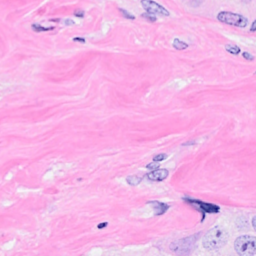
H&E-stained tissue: Breast